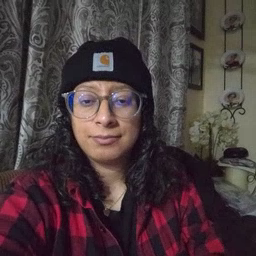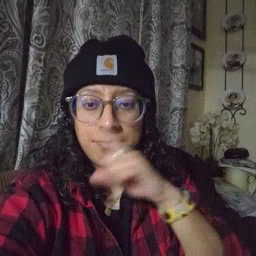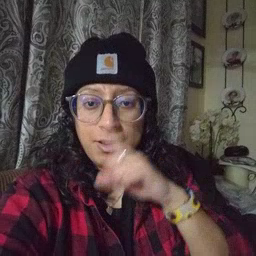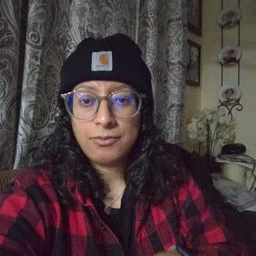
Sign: mouse